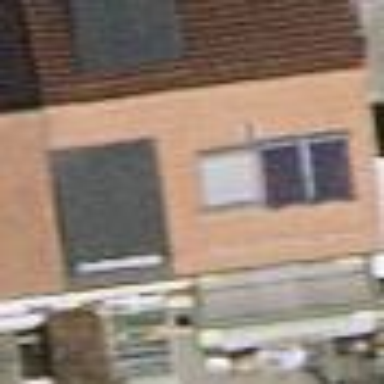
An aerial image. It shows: House with tile roof.